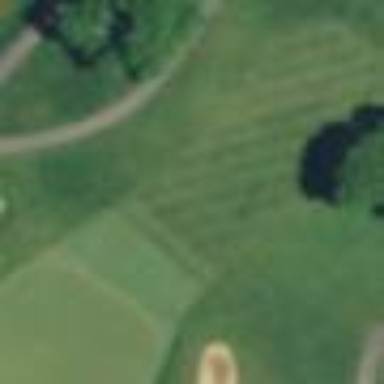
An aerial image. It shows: Grassy area designated as golf fairway.